Question: I don't even know if this is possible in Excel or not. I'm needing a way to link subsequent rows with previous rows (children to a parent).
For example, Row 2 contains the parent information as denoted by an 'M' in column E.
If the parent has 3 children, rows 3,4,5, they're going to contain an 'S' or 'D' in column E.
If there's an 'S' or 'D' I need to fine the last row searching up that has an 'M' and then grab the value from the B column in that row (which is a unique ID for the parent) and insert it into a column in rows 3,4 & 5 to create a relationship between the 3 children and the one parent. There will be cases where there are no children to any number of children, and so far we've been assured that the next row "up" will always be the parent for the subsequent children rows.

So in the above, because E3 and E4 are D (daughter) of Row 2, I need to take the B2 (UID) and put it in F3 and F4. Since the next row is an M (parent) F5 is blank. Row 6 is the child of row 5, so get B5 and copy it to F6.
Column B is a formula of first 3 letters of first name and dob formatted to YYYYMMDD and isn't necessary (but will be stored) for child rows. Hope that clarifies!
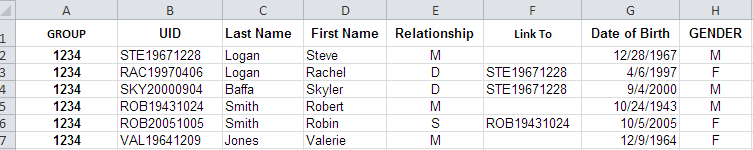
Answer: Here is a solution that seems to work: the following formula would be written in 'E4' (entered as an array formula, i.e. ctrl-shift-enter on PC or cmd-shift-enter on Mac), then copied down as needed. It requires there to be sufficient space above it (because you look "up to three above this row", that needs to be a valid row).
'''
=IF(NOT(E4="M"),INDEX(B$1:B3,MAX((E1:E3="M")*ROW(E1:E3)))," ")
'''
Explanation:
'''
=IF(NOT(E4="M") - check that this is not a "parent" (i.e. we need to do a lookup)
MAX((E1:E3="M")*ROW(E1:E3))) - see what cell has an M. the (E1:E3) produces 0 or 1
- multiply by the row number and you get an array of 0 or row number
- the MAX of this is the last row number with an M
INDEX(B$1:B3, number) - find the corresponding value in column B
- note the $ sign since the ROW is absolute row
" " - empty space when there IF is false (i.e. this is a parent)
'''
Here is how it looked for me: